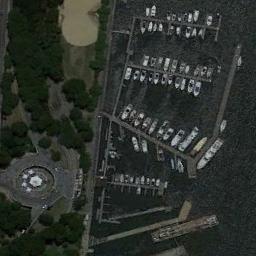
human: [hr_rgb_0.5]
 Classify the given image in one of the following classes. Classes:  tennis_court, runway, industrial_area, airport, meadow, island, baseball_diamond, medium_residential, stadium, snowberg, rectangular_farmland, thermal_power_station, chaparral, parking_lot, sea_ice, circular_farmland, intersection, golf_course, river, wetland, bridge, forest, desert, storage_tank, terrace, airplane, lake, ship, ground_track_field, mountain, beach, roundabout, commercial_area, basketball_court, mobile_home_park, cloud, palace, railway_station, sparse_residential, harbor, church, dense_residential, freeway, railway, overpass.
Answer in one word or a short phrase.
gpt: harbor